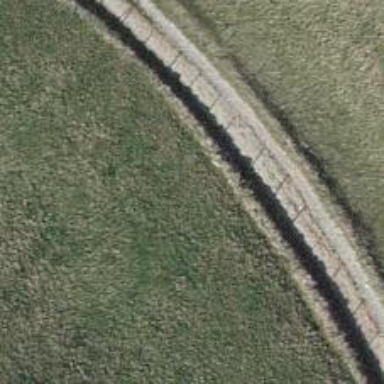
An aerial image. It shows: Unpaved track with grade3 track type.